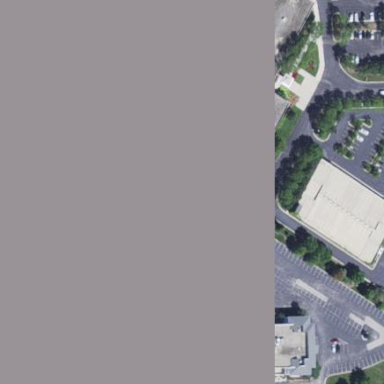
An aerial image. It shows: Office building.